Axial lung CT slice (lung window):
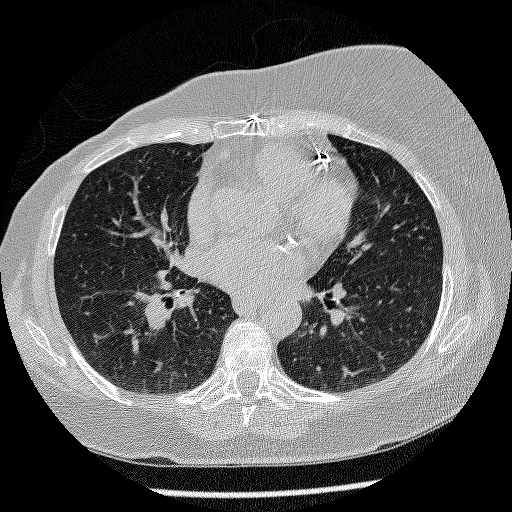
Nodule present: no